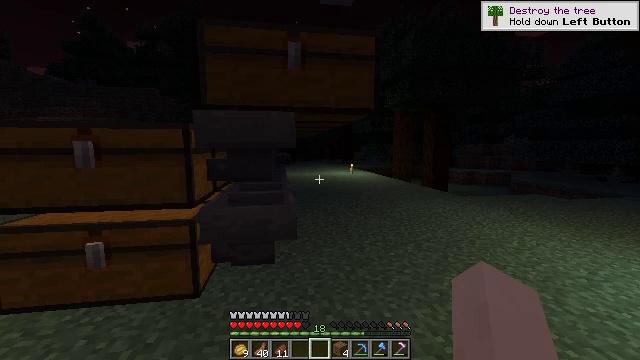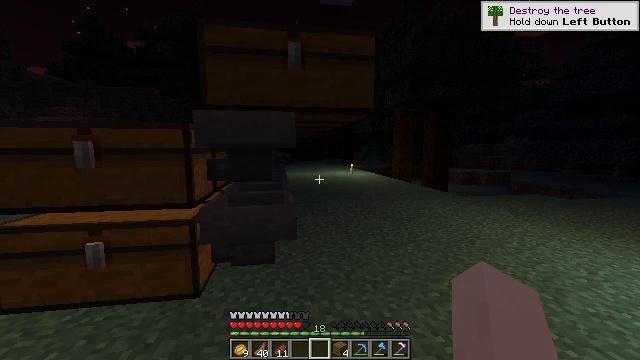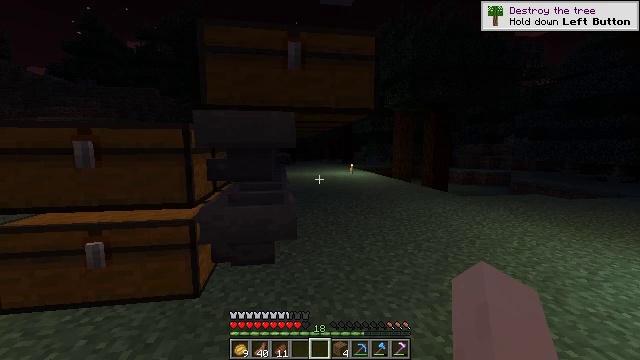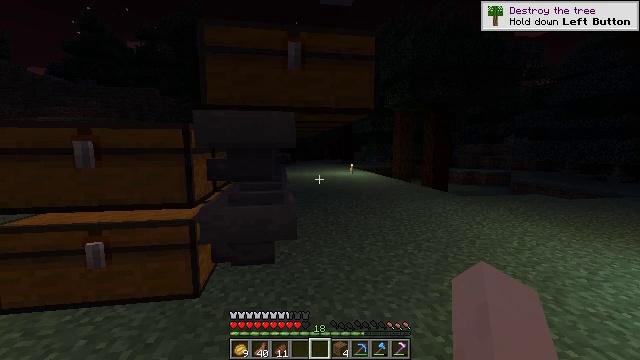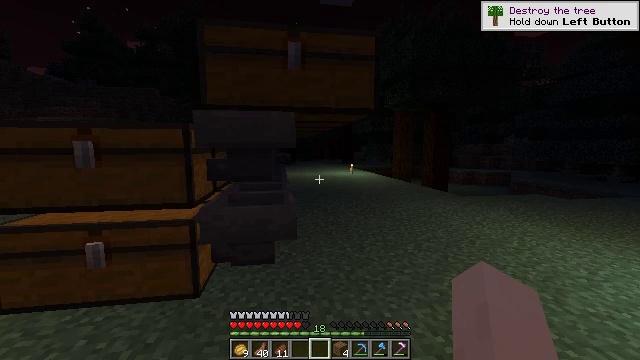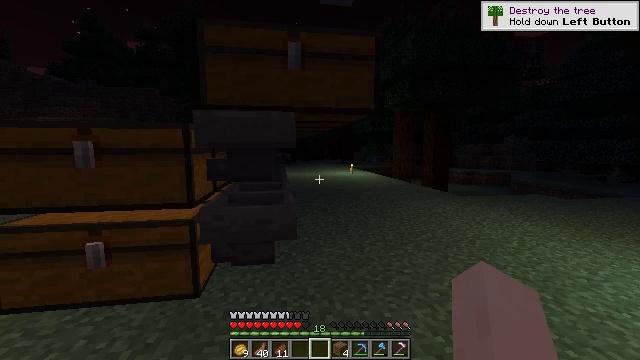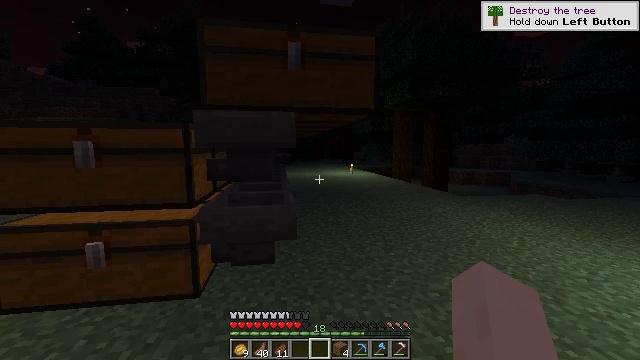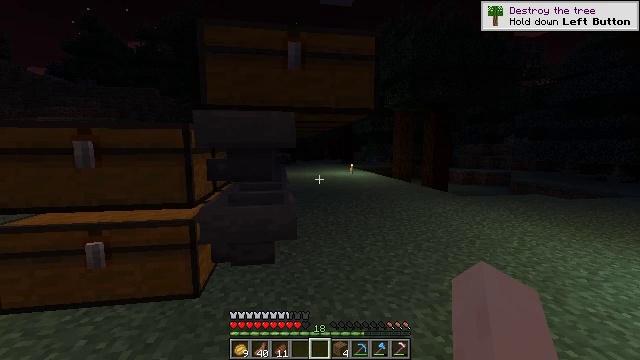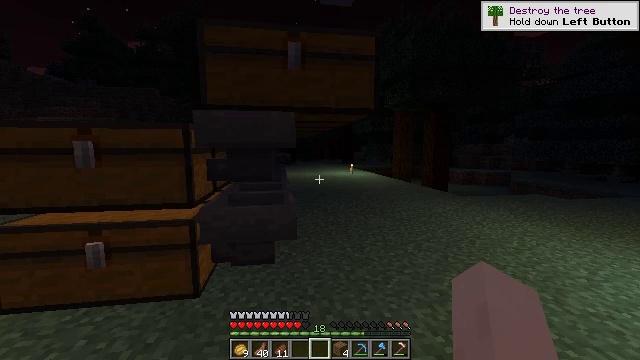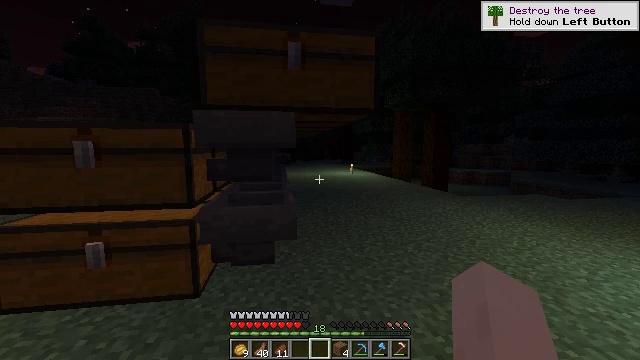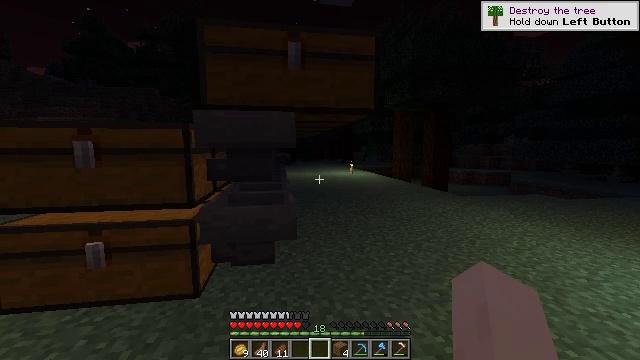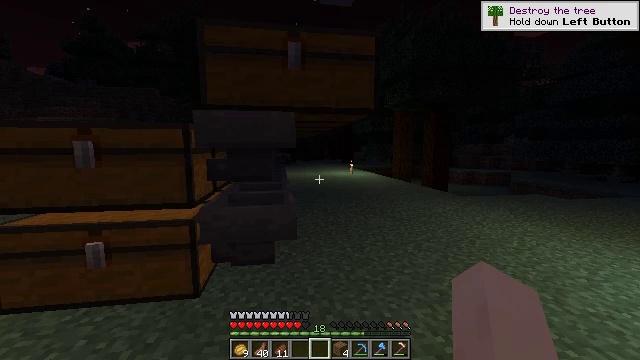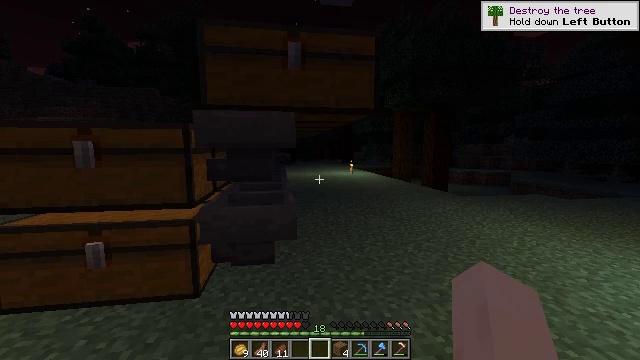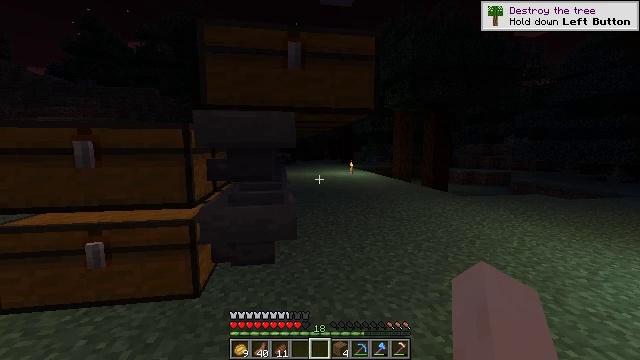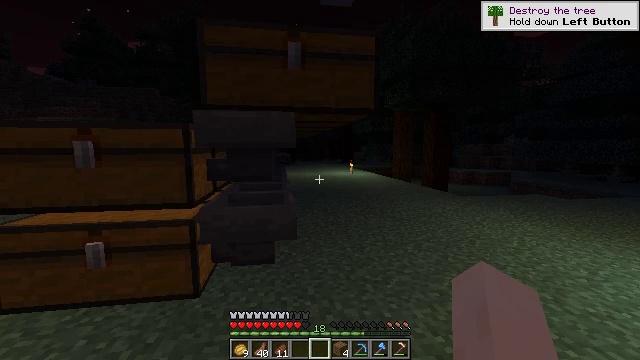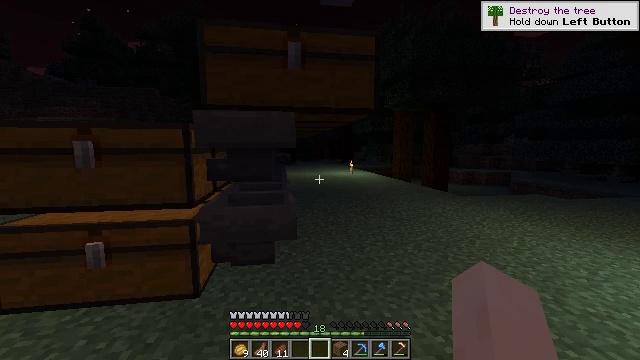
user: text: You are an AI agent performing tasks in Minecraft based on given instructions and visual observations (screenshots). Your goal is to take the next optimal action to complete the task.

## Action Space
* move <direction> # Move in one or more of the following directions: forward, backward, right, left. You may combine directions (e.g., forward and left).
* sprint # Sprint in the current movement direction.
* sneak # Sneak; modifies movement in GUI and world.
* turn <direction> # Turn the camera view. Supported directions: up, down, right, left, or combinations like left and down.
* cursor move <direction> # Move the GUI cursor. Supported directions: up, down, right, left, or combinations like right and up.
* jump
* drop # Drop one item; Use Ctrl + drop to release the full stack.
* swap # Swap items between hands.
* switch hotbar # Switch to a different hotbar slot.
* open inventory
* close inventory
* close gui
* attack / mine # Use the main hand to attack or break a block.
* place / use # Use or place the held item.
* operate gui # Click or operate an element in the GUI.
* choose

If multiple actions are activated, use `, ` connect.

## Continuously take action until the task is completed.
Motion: motion action
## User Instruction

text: mine block trapped chest
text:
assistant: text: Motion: no_op
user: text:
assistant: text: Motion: no_op
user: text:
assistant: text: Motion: no_op
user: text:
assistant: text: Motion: no_op
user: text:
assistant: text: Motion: no_op
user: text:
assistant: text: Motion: no_op
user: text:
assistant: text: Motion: no_op
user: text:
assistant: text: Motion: no_op
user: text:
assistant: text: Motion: no_op
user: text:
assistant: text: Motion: no_op
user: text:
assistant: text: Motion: no_op
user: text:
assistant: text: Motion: no_op
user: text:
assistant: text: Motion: no_op
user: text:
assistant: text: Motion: no_op
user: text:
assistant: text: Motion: no_op
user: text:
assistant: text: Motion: no_op
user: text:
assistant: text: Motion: no_op
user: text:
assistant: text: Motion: no_op
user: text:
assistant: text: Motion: no_op
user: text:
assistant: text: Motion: no_op
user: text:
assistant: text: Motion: no_op
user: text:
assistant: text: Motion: no_op
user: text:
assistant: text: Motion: no_op
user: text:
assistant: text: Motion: no_op
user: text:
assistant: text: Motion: no_op
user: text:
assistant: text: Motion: no_op
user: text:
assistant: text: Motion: no_op
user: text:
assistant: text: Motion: no_op
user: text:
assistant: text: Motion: no_op
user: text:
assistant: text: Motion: no_op